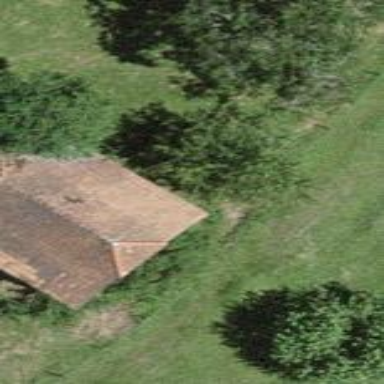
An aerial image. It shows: Farm building.